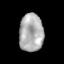
Tissue: lung
Cell type: T cells
Senescence score: 0.1833
Nuclear area (px): 896
Mean DAPI intensity: 173.651